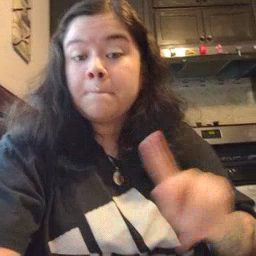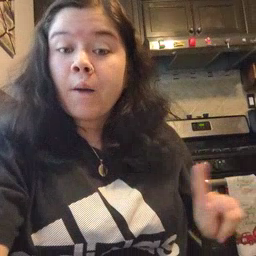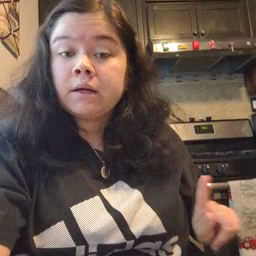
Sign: puppy